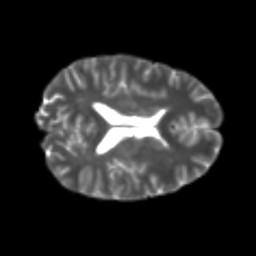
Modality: T2w
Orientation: axial
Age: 26
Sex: male
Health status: healthy
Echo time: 0.074 s